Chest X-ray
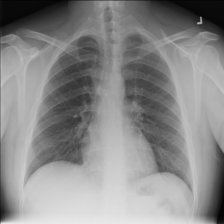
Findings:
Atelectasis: negative
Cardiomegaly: negative
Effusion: negative
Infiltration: negative
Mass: negative
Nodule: negative
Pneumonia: negative
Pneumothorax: negative
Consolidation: negative
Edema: negative
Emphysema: negative
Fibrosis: negative
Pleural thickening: negative
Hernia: negative